Breast ultrasound image
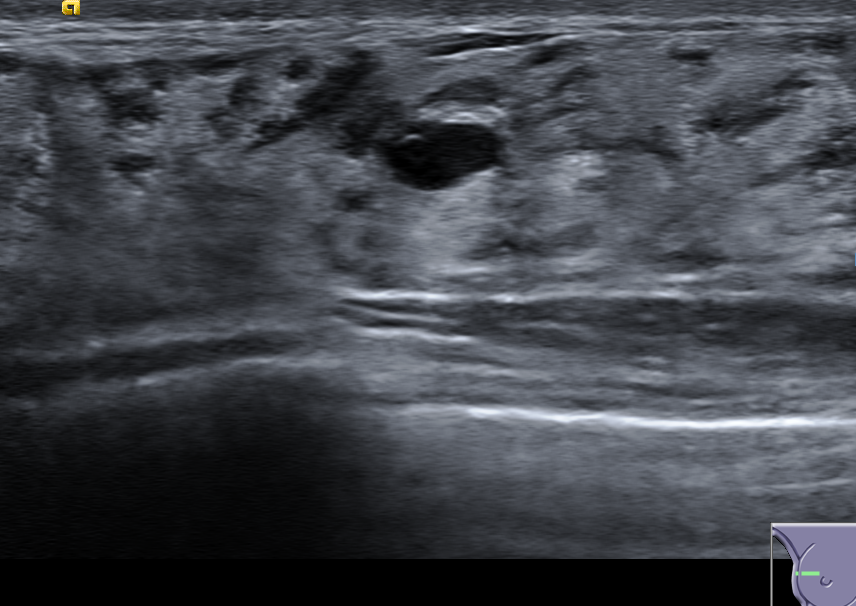
Diagnosis: benign